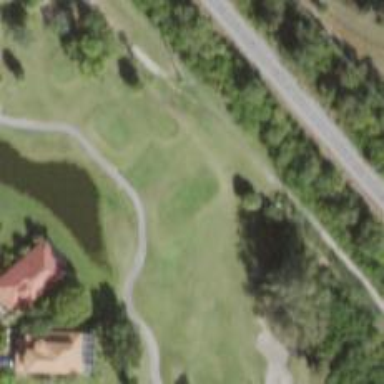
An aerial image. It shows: Grassy area designated as golf tee.